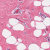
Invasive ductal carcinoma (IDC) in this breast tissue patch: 0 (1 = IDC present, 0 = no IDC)